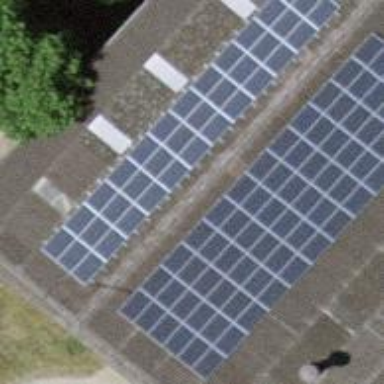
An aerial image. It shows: Solar photovoltaic panel generator.